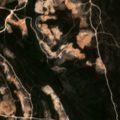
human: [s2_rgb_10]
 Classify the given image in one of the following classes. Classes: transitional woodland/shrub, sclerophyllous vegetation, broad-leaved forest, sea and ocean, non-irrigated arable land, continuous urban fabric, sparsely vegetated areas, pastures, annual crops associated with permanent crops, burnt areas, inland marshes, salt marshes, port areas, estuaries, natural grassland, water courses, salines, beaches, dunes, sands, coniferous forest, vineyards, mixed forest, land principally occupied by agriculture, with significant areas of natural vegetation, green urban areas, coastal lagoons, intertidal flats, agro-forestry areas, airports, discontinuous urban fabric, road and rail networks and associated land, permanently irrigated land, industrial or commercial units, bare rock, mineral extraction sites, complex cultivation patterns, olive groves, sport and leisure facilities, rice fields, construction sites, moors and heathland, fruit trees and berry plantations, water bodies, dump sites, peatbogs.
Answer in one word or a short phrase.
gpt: mineral extraction sites, sclerophyllous vegetation